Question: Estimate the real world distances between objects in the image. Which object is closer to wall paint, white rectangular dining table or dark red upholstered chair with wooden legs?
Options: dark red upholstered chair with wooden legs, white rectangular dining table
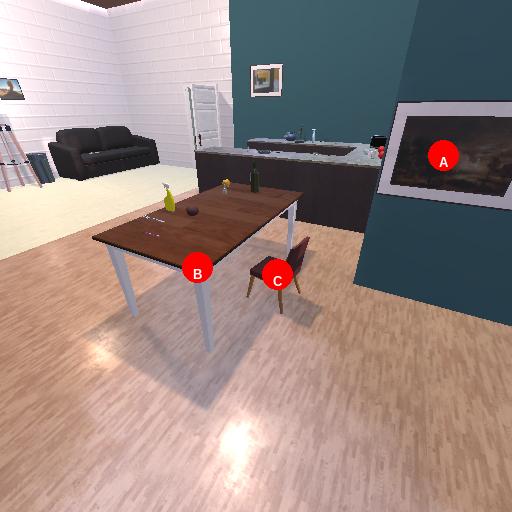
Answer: dark red upholstered chair with wooden legs